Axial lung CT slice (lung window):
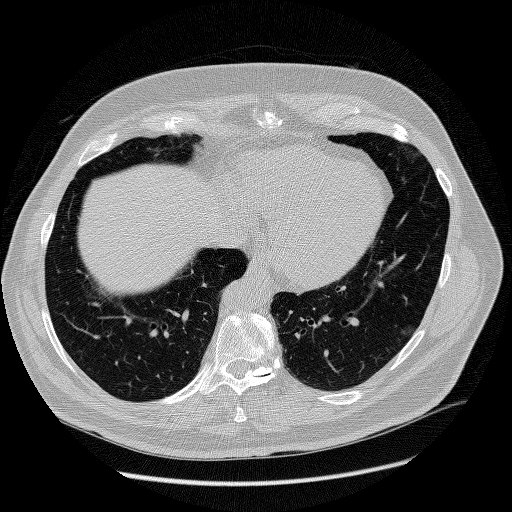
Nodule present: no